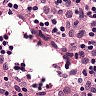
Metastatic tissue present: no